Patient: sex F, age 75
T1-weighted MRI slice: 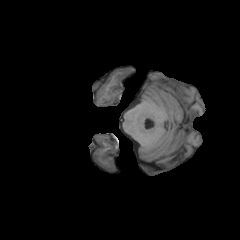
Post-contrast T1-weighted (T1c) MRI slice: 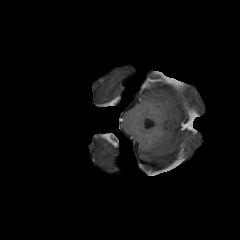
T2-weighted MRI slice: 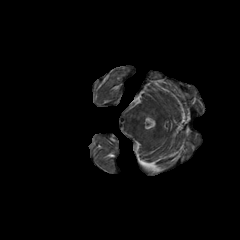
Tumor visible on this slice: no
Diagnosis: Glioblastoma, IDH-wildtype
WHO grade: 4